Aerial crown-view tile of a tropical tree (Barro Colorado Island, Panama), acquired 20250715:
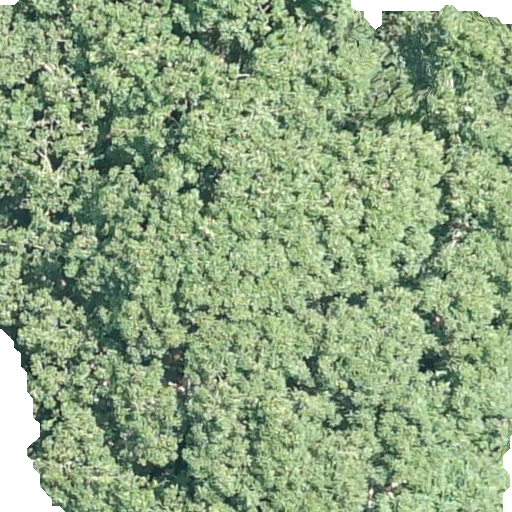
Species: Sterculia apetala
GBIF accepted scientific name: Sterculia apetala
Crown area: 506.547 m²